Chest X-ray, PA view. Patient: 51 years old, sex F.
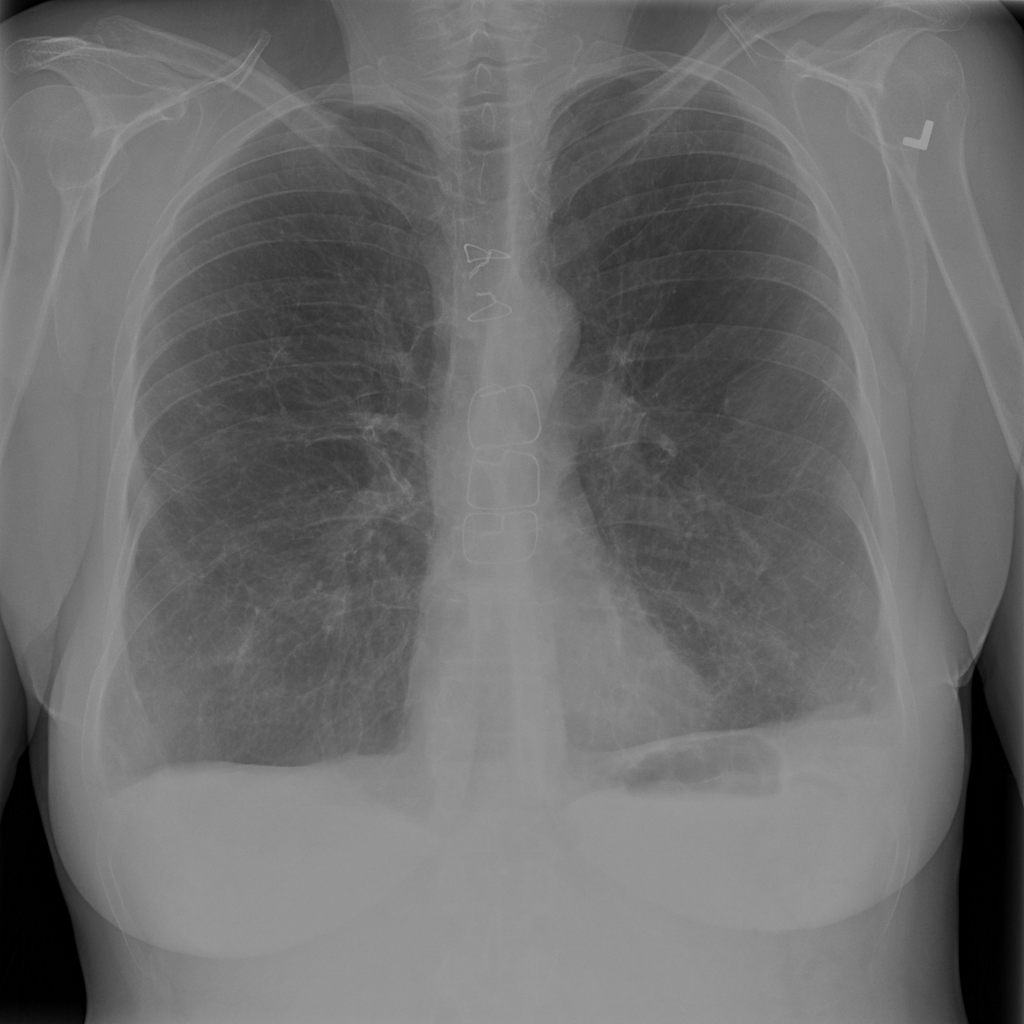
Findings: Nodule